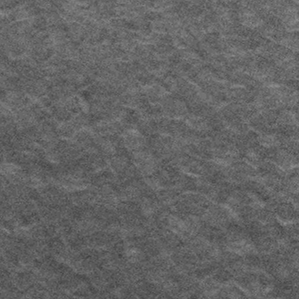
Label: frost